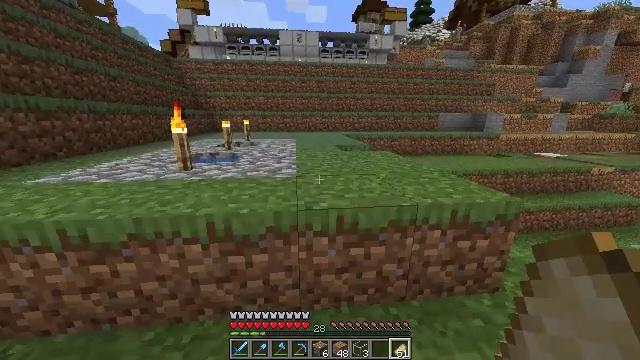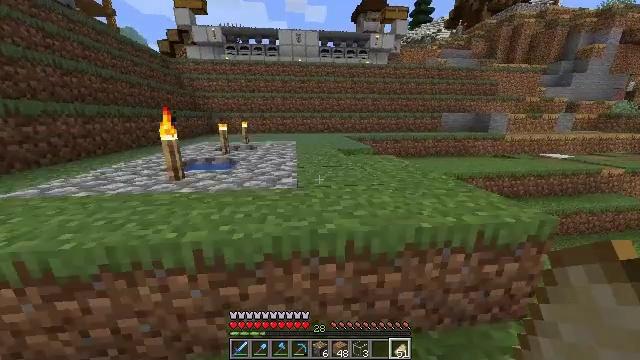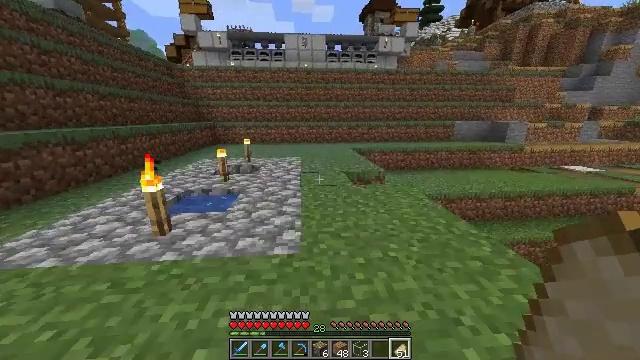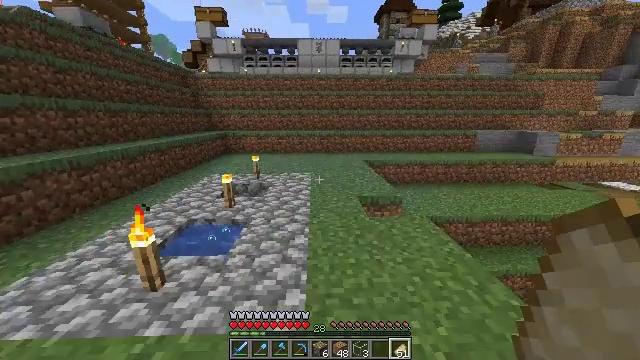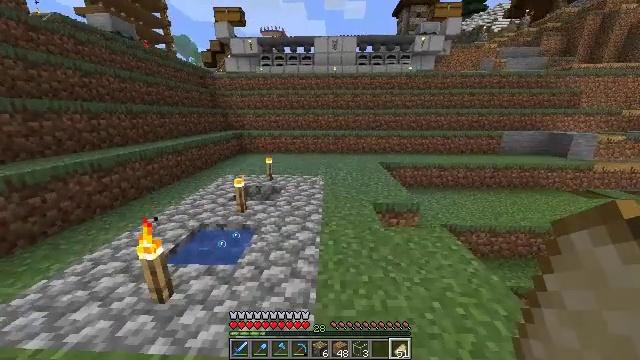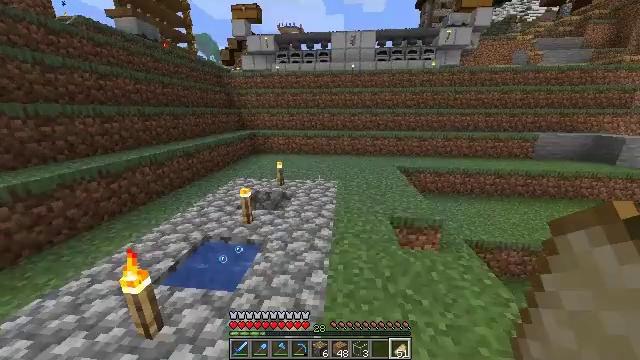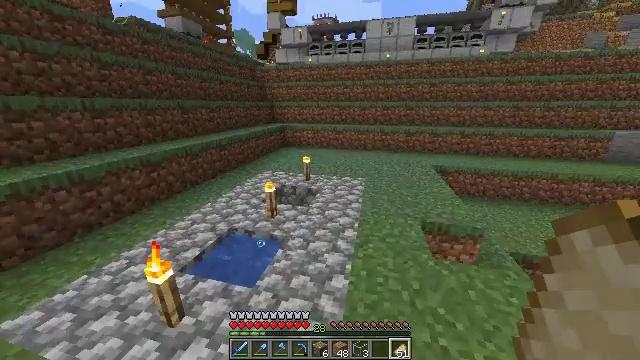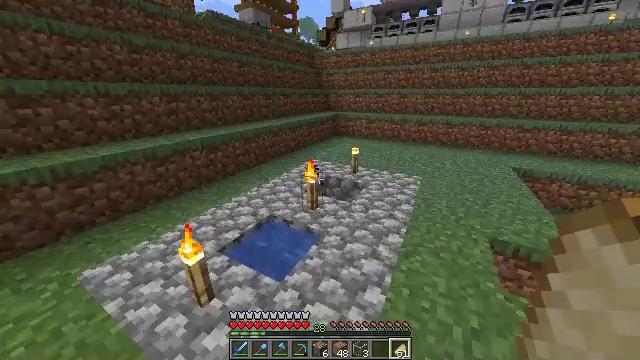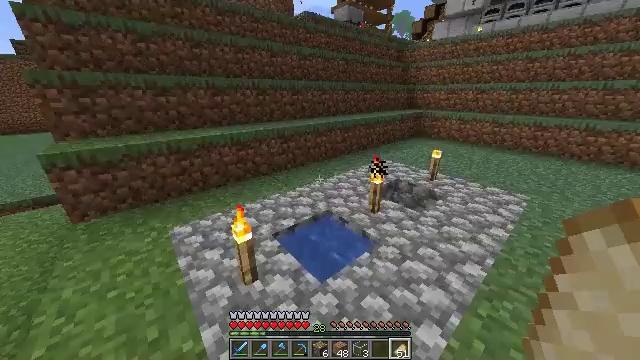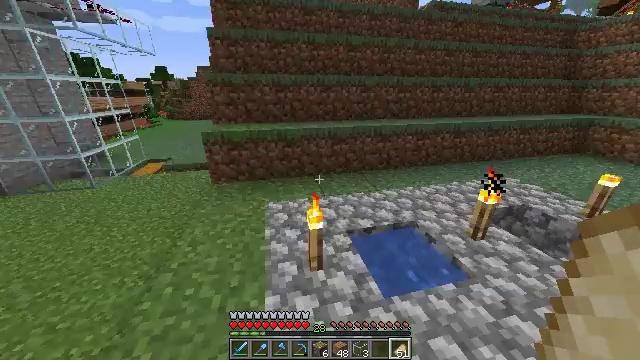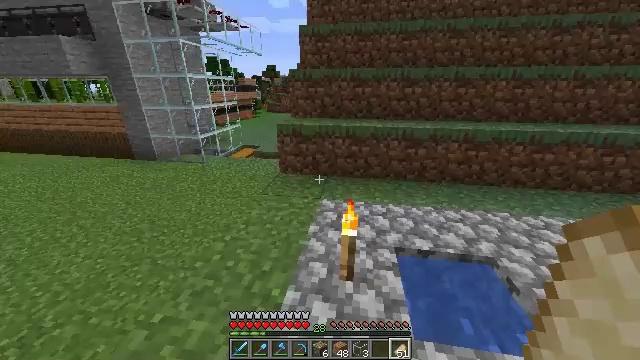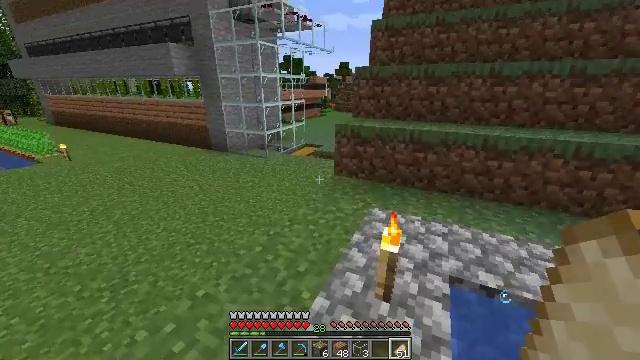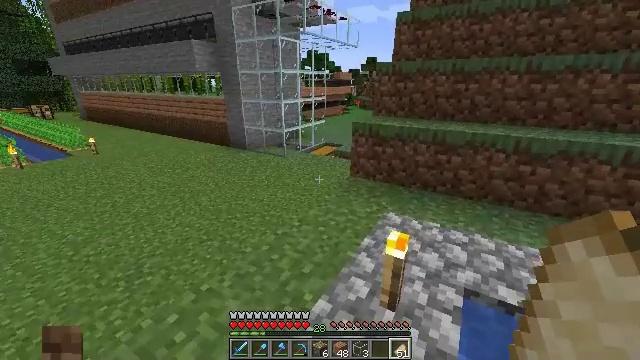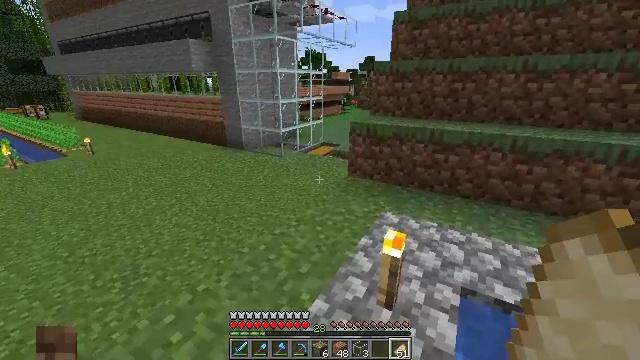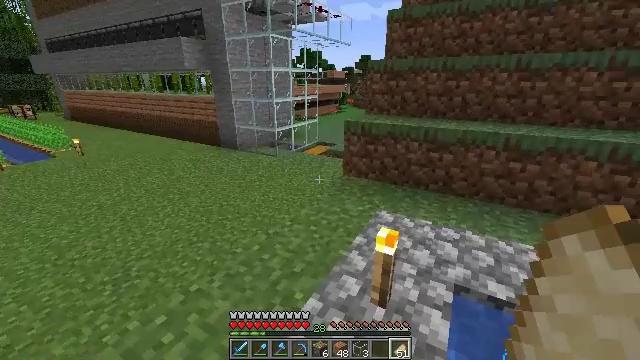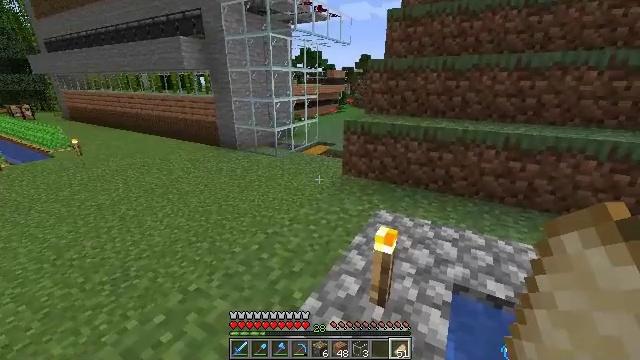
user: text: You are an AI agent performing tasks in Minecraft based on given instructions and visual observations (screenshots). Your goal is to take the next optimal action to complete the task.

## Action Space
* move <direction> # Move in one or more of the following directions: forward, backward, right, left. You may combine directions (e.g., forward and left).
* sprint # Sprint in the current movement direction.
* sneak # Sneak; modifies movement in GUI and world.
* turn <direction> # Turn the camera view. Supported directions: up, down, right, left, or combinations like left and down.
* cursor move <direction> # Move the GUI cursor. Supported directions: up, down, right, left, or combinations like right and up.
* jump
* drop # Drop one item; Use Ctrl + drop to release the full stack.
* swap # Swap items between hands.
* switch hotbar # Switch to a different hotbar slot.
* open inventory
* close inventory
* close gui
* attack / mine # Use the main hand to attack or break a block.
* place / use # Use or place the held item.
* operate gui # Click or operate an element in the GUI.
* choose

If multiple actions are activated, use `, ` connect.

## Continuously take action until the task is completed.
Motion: motion action
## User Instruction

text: Interact with the crafting table for redstone.
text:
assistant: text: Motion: move forward, jump
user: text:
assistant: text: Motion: move forward, turn left, jump
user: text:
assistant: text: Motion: move forward, turn left, jump
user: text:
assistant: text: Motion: move forward, turn left, jump
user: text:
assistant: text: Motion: move forward, turn left, jump
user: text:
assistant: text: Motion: move forward, turn left and down, jump
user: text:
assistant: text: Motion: move forward, turn left and down
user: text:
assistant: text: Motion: move forward, turn left
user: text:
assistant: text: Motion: turn left
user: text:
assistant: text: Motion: turn left
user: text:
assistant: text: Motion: turn left
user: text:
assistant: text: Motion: turn left
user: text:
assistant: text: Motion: no_op
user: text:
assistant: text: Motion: no_op
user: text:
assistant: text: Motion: no_op
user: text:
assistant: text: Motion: no_op
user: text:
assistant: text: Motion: no_op
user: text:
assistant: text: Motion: no_op
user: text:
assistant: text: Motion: no_op
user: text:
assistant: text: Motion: no_op
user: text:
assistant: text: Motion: no_op
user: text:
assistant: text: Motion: no_op
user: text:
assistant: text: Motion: no_op
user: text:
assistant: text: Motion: no_op
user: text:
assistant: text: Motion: no_op
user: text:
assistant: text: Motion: turn left
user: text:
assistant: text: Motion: turn left
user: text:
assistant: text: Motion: no_op
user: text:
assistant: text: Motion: no_op
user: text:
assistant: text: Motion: no_op